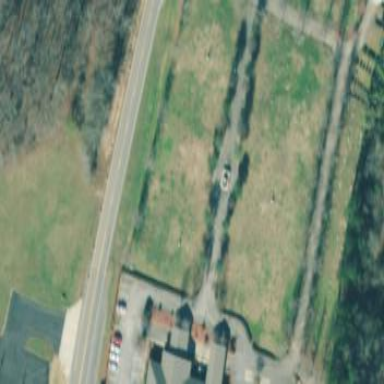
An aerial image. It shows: Cemetery.